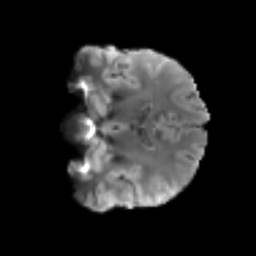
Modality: T2w
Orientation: coronal
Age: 35
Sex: male
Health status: healthy
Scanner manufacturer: siemens
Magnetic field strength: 3 T
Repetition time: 3.6 s
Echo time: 0.092 s